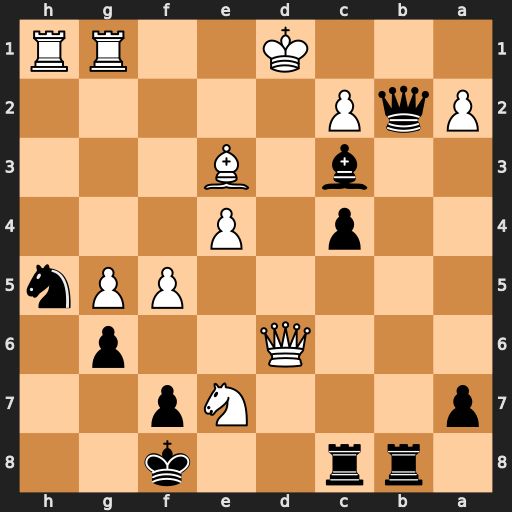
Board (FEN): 1rr2k2/p3Np2/3Q2p1/5PPn/2p1P3/2b1B3/PqP5/3K2RR
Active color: b
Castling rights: -
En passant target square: -
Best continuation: Rd8 Qxd8+ Rxd8+